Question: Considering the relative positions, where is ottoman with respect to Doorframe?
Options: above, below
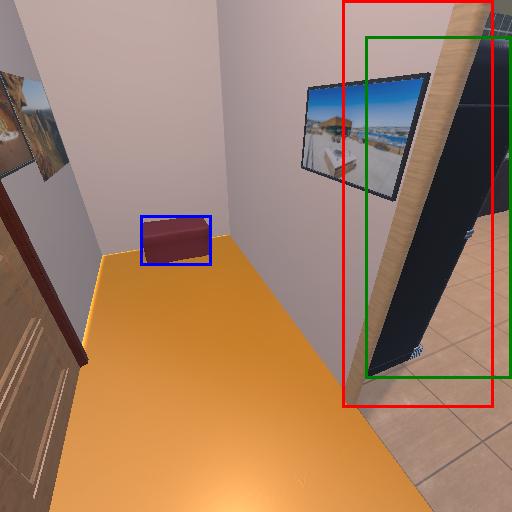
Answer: above